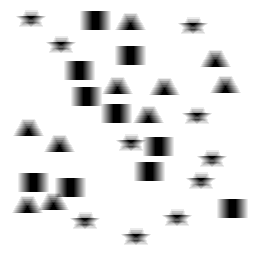
Squares: 10
Triangles: 10
Stars: 10
Total shapes: 30